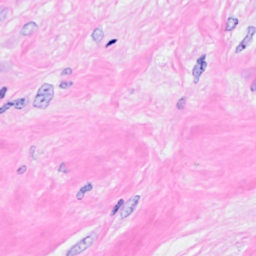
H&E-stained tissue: Breast